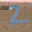
Label: 2